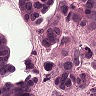
Metastatic tissue present: yes